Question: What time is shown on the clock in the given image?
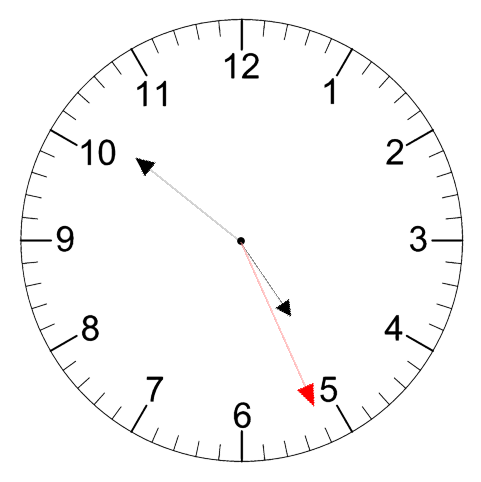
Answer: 04:51:26